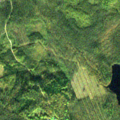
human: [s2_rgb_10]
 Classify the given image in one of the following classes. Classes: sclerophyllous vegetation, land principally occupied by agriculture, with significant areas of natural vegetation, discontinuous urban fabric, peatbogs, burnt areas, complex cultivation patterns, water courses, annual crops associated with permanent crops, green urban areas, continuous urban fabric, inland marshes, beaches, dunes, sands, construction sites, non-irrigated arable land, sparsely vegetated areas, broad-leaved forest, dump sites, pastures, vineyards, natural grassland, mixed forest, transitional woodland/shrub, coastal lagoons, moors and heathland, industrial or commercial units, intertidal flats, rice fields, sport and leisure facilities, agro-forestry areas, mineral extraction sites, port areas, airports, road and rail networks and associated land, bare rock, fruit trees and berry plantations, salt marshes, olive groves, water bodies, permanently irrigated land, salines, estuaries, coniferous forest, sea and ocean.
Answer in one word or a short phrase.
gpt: coniferous forest, mixed forest, transitional woodland/shrub